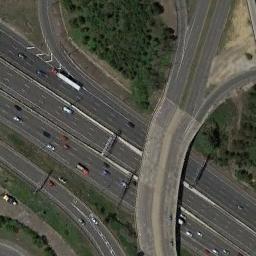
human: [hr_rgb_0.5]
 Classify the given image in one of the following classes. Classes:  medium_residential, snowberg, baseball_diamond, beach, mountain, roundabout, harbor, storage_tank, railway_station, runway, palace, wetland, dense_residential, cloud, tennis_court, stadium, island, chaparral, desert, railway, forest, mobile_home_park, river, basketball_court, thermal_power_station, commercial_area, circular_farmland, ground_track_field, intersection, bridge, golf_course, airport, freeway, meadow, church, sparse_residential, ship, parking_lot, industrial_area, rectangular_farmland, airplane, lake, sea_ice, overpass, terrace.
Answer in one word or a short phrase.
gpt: overpass